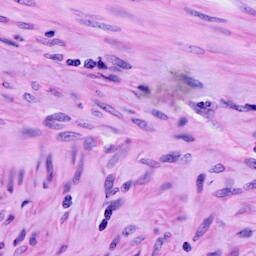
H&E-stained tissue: Cervix